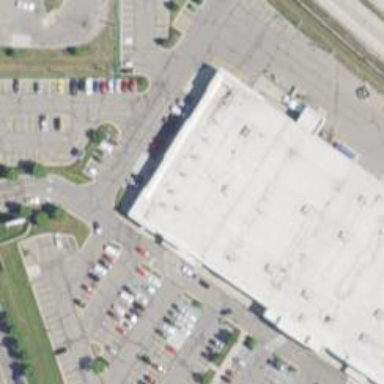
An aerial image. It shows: Supermarket.